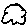
Label: cloud